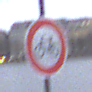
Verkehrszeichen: VerbotRadverkehr
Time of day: MorningAfternoon
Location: Outdoor (Urban)
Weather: Overcast
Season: NotSpecified
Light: Natural